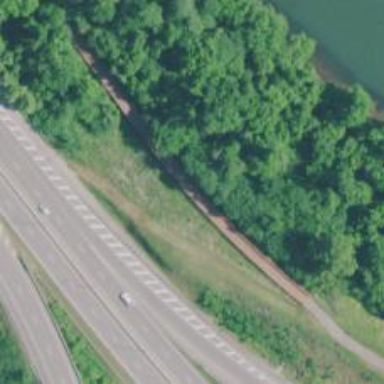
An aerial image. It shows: Bridge over cycleway.